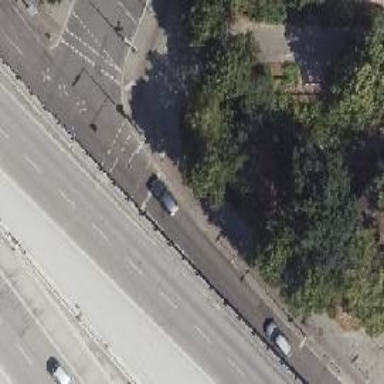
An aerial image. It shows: Secondary road with asphalt surface and cycle track on the right.